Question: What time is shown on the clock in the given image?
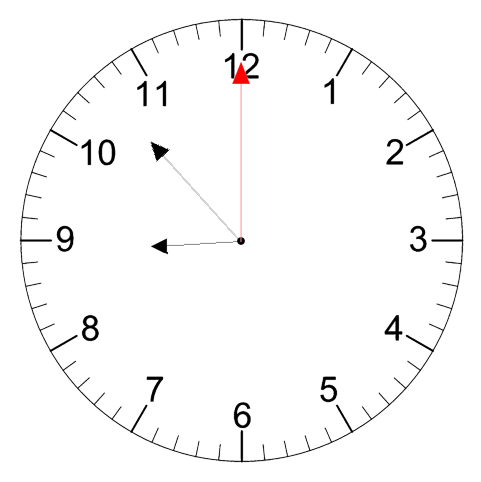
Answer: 08:53:00